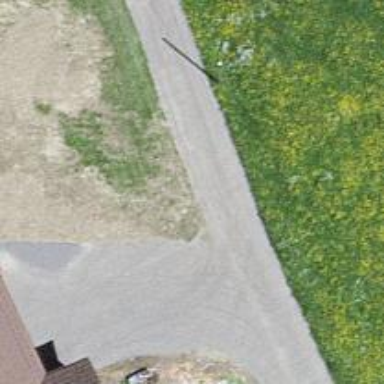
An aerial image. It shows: Alleyway designated as service road.